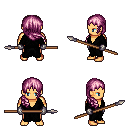
a pixel art fantasy rpg character, male body template, human, tanned skin, gray robe, red pants, pink right-swept hairstyle, metal gloves, spear, four views (front, back, left, right), 2x2 character sprite sheet, small pixel art, hard edges, no anti-aliasing